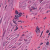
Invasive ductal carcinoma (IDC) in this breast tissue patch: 1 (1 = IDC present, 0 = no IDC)